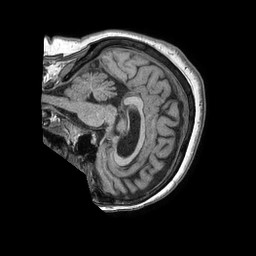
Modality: T1w
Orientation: sagittal
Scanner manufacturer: philips
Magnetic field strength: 1.5 T
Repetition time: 0.007608 s
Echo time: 0.003477 s